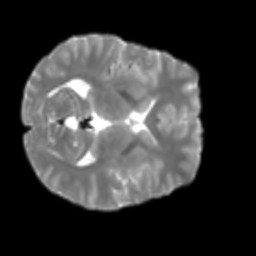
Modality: T2w
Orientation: axial
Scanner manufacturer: siemens
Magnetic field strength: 3 T
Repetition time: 4 s
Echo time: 0.0594 s